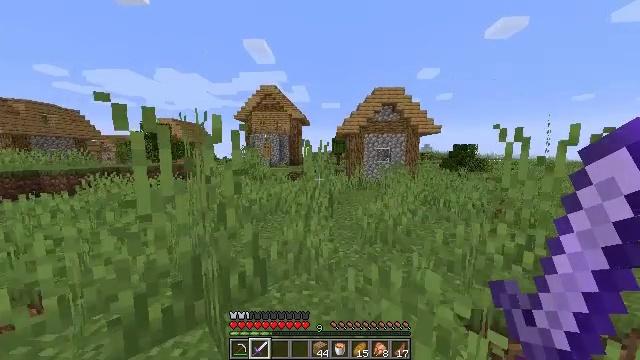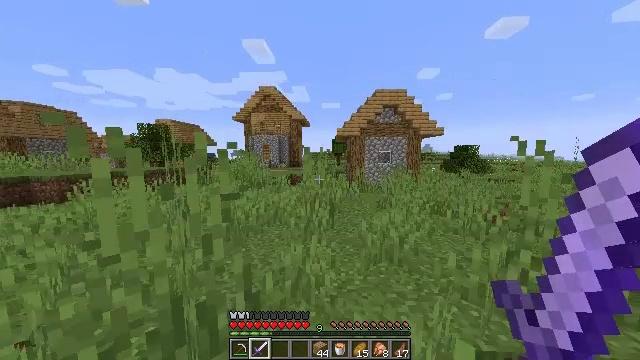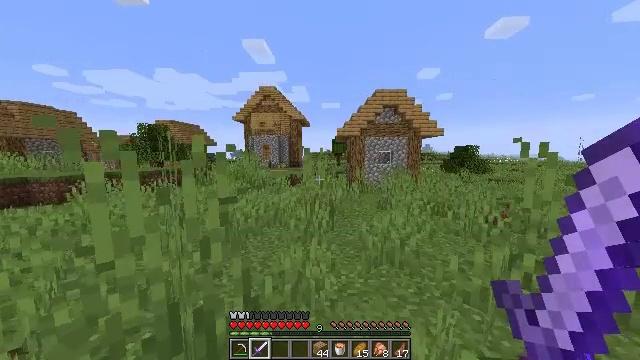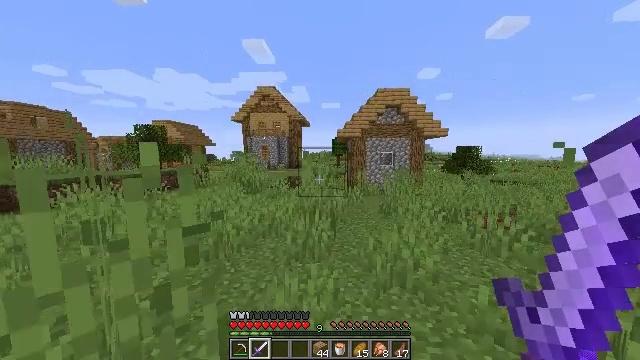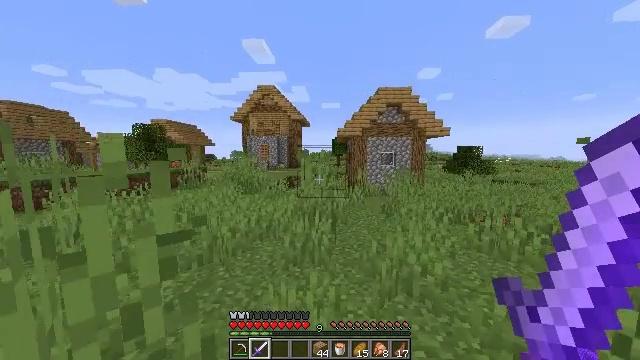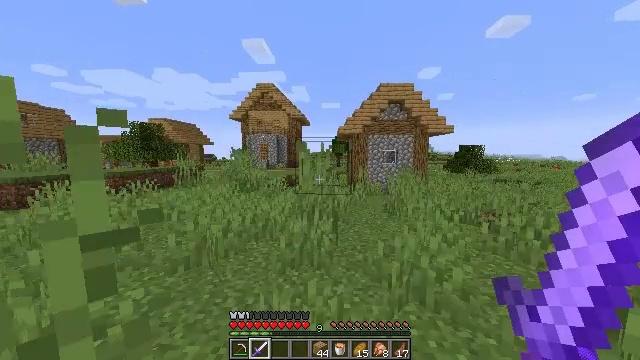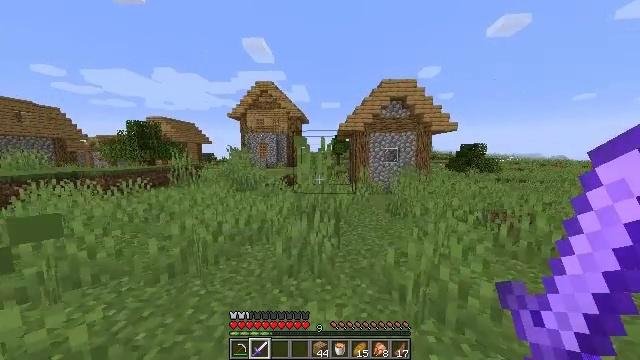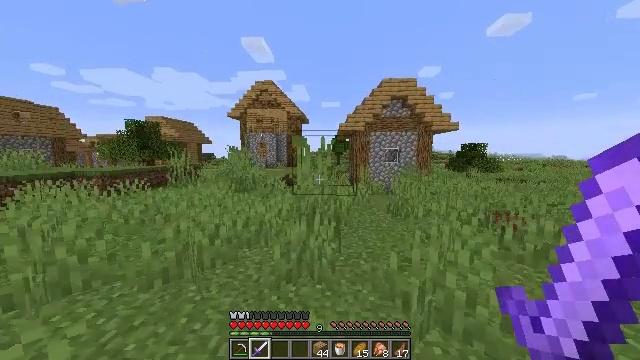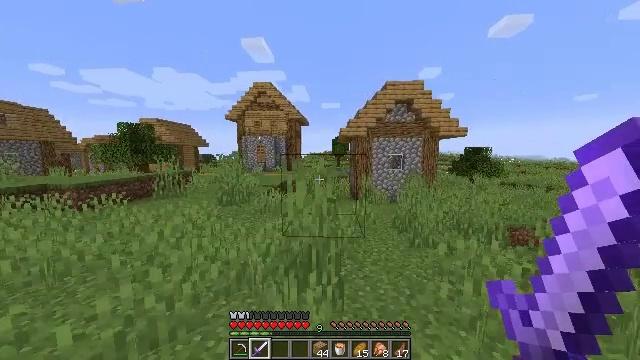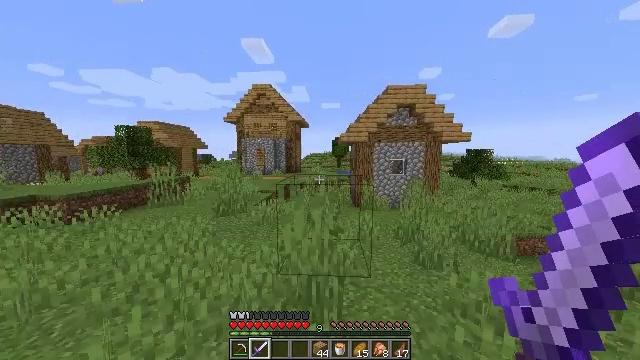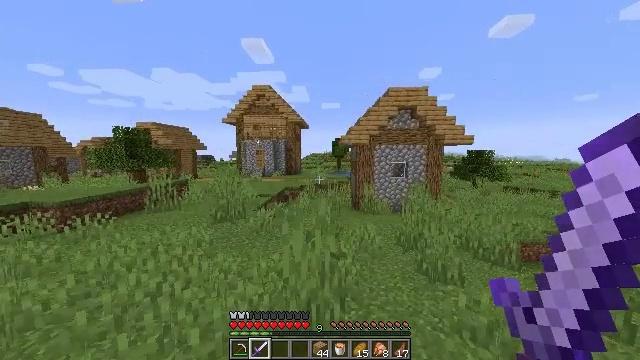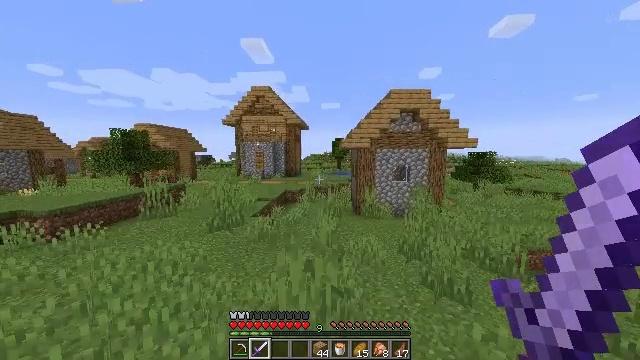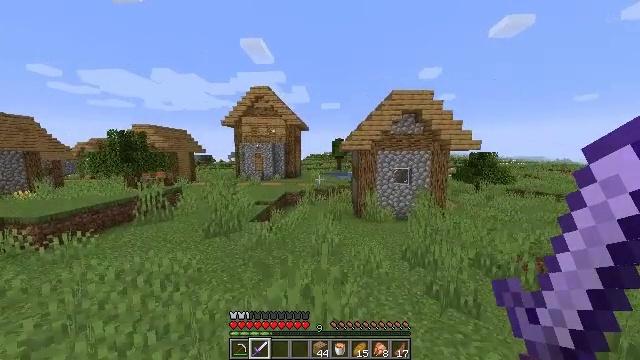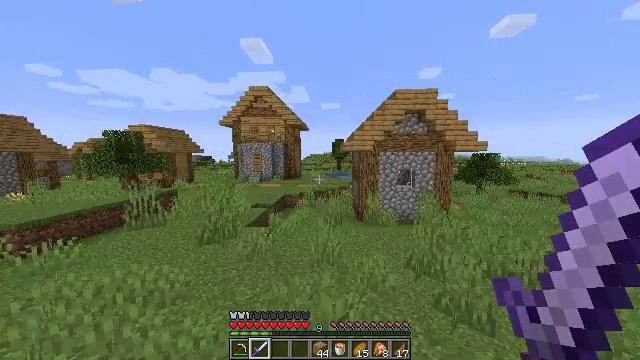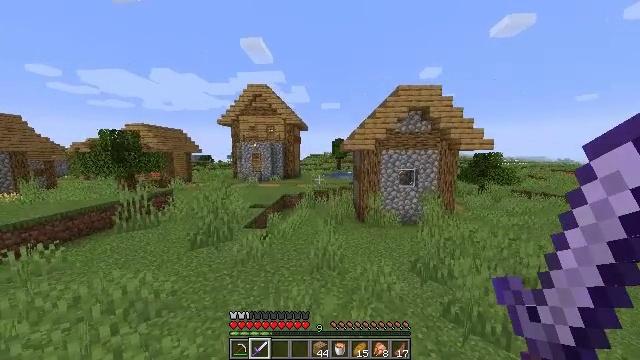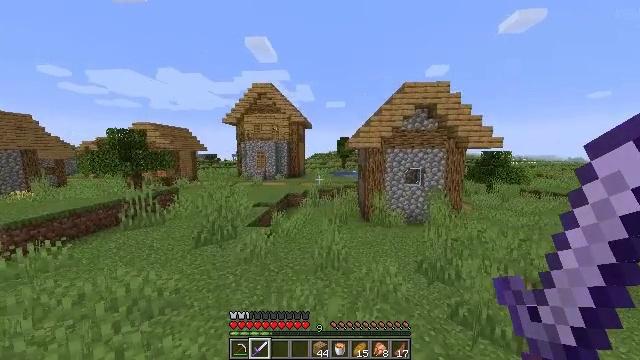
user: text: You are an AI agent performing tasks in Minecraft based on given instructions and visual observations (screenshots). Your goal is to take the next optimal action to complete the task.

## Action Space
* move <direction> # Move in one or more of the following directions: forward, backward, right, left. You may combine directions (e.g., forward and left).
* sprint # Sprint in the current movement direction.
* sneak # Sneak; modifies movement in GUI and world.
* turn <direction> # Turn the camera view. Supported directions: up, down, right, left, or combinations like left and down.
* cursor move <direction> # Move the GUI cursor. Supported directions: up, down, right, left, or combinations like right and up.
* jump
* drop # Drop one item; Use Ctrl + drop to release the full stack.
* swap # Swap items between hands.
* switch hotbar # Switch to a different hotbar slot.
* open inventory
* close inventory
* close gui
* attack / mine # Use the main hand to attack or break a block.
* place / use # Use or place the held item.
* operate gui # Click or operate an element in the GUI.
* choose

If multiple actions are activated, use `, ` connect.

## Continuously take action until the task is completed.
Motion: motion action
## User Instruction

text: Break soul soil to pick it up.
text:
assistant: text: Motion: move forward, sprint, jump
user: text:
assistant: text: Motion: move forward, sprint, jump
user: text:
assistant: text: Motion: move forward, sprint, jump
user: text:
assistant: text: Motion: move forward, sprint, jump
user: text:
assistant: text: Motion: move forward, sprint, jump
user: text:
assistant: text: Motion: move forward, sprint, jump
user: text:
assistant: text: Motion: move forward, sprint, jump
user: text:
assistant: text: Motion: move forward, sprint, jump
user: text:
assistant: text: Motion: move forward, sprint, jump
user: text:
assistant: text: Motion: move forward, sprint, jump
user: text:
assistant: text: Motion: move forward, sprint, jump
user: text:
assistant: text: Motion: move forward, sprint, jump
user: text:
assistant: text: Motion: move forward, sprint, jump
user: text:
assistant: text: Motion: move forward, sprint, jump
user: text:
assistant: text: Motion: move forward, sprint, turn left, jump
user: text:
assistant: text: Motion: move forward, sprint, turn left and down, jump
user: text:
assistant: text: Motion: move forward, sprint, turn left, jump
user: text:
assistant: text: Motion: move forward, sprint, turn left and down, jump
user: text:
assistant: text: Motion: move forward, sprint, jump
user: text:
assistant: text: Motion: move forward, sprint, jump
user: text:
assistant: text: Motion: move forward, sprint, jump
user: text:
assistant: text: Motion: move forward, sprint, jump
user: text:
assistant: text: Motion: move forward, sprint, jump
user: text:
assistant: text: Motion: move forward, sprint
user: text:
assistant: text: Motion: move forward, sprint
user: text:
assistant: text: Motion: move forward, sprint
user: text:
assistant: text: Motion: move forward, sprint, turn left
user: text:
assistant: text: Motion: move forward, sprint
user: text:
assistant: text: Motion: move forward and move left, sprint
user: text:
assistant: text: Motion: move forward and move left, sprint